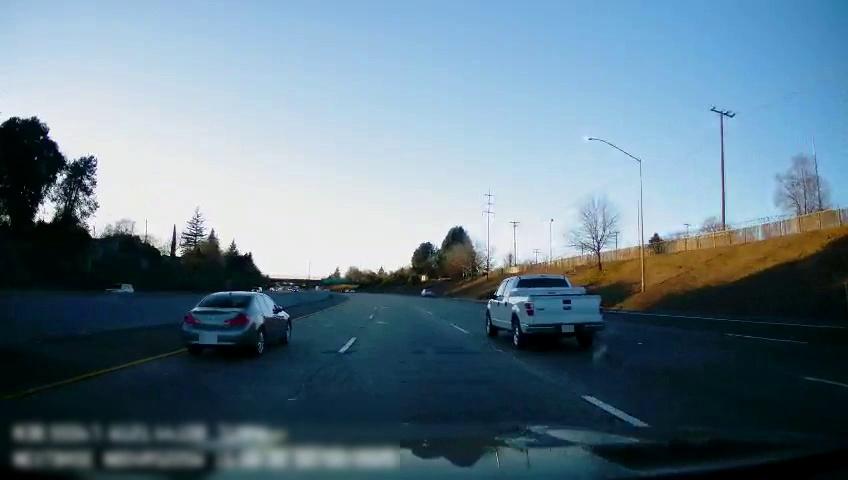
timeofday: Day
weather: Sunny
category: Drivable Space
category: Vehicles | Truck
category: Vehicles | SUV
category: Vehicles | Car
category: Vehicles | SUV
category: Lanes | Alternate Lane
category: Lanes | Current Lane
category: Lanes | Current Lane
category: Lanes | Alternate Lane
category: Lanes | Alternate Lane
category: Lanes | Alternate Lane